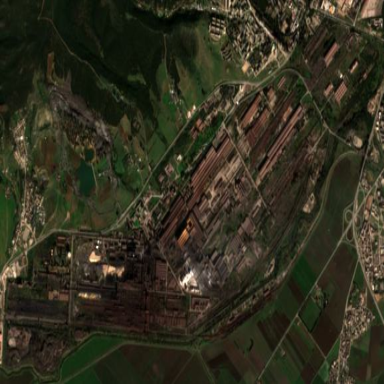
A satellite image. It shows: Industrial area dedicated to steelmaking.